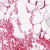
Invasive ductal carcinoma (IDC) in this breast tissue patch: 0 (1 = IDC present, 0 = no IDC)